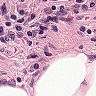
Metastatic tissue present: no